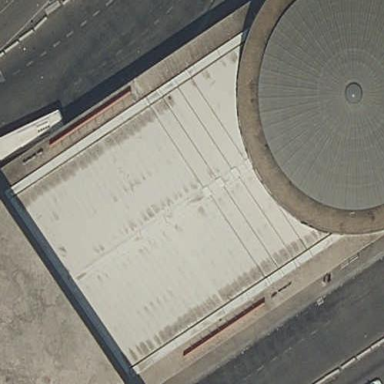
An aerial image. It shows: Close-up view of roof of building.